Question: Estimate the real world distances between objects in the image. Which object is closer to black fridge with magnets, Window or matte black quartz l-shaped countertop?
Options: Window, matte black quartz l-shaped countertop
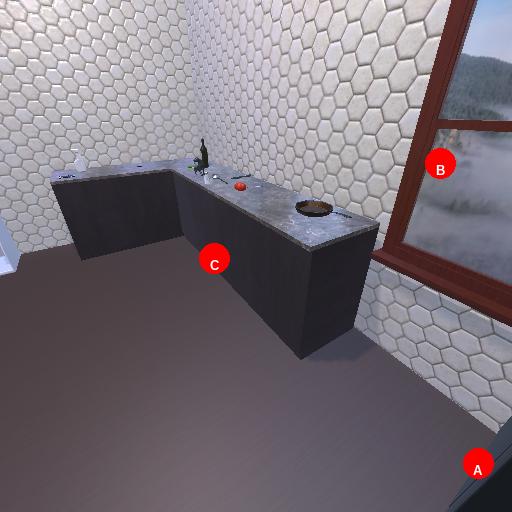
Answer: Window